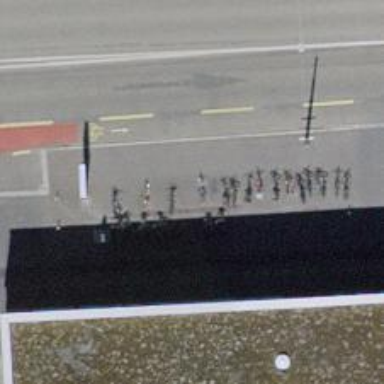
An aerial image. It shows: Bicycle rental service.